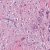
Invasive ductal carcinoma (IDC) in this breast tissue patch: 1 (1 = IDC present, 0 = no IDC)